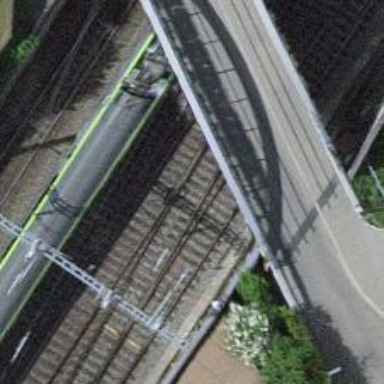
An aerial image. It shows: Single-track railway with electrified contact lines.